Interaction volume radius: 5 \u00c5
Interaction volume height: 25 \u00c5
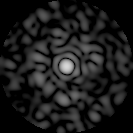
Disorder parameter: 0.8638